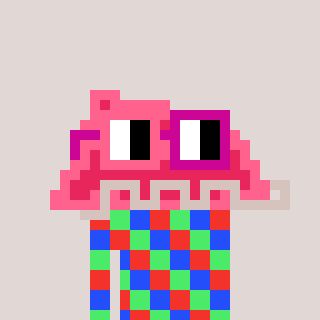
a pixel art character with square pink and red glasses, a retainer-shaped head and a redpinkish-colored body on a warm background